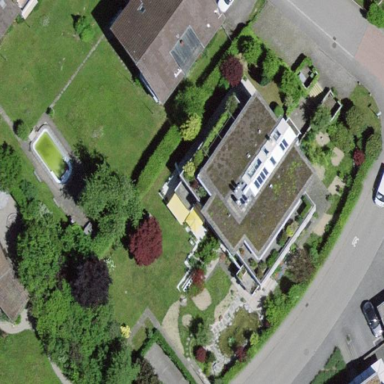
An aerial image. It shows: Flat-roofed building.